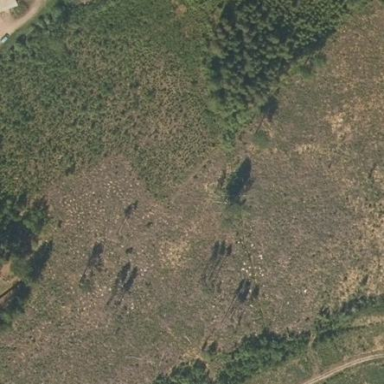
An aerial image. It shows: Patch of scrub vegetation.